The image folds the raw vibration samples of a bearing signal into a 2-D grayscale square (signal-to-image encoding). Determine the bearing's health state. Answer with exactly one of: normal, inner_race, outer_race, ball.
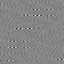
Answer: inner_race